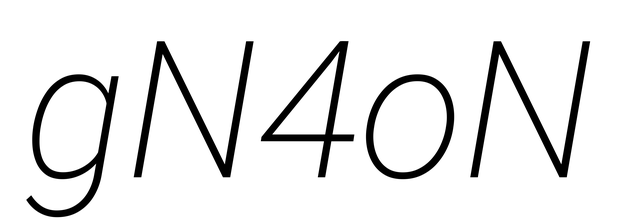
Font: Roboto-Italic_ExtraLight_Italic